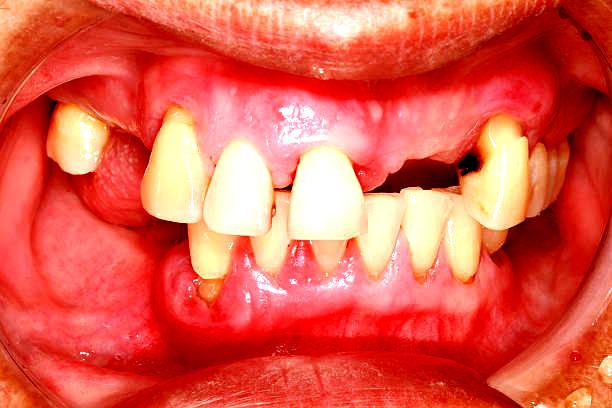
Condition: Gingivitis